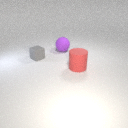
large purple rubber sphere behind large red rubber cylinder